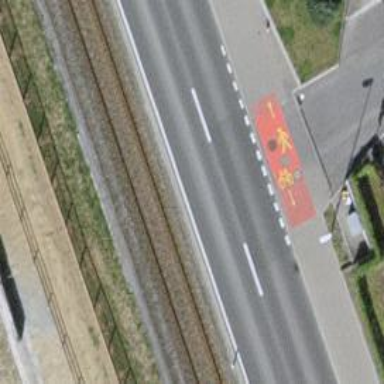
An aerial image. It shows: Primary highway with asphalt cycle track on the right side.